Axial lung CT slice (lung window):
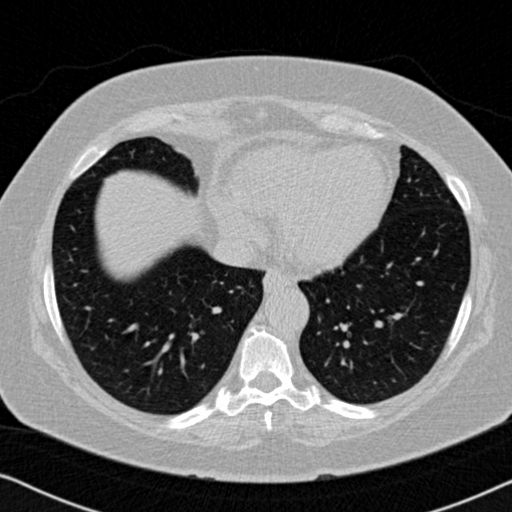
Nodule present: no